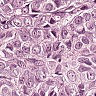
Metastatic tissue present: yes